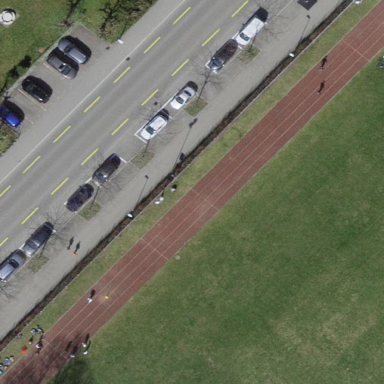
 designed for leisure and sports activities."